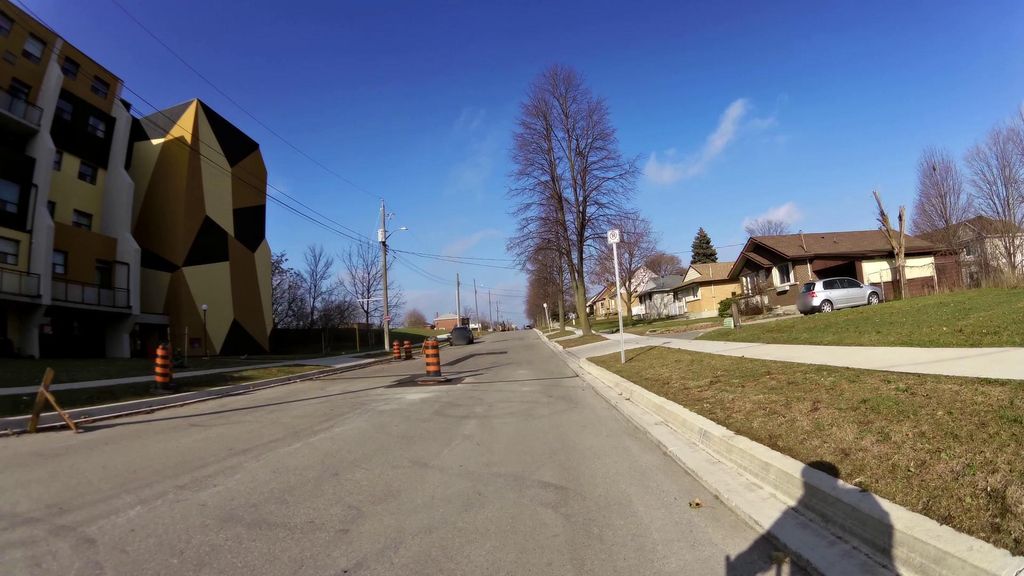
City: kitchener-waterloo